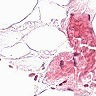
Metastatic tissue present: no